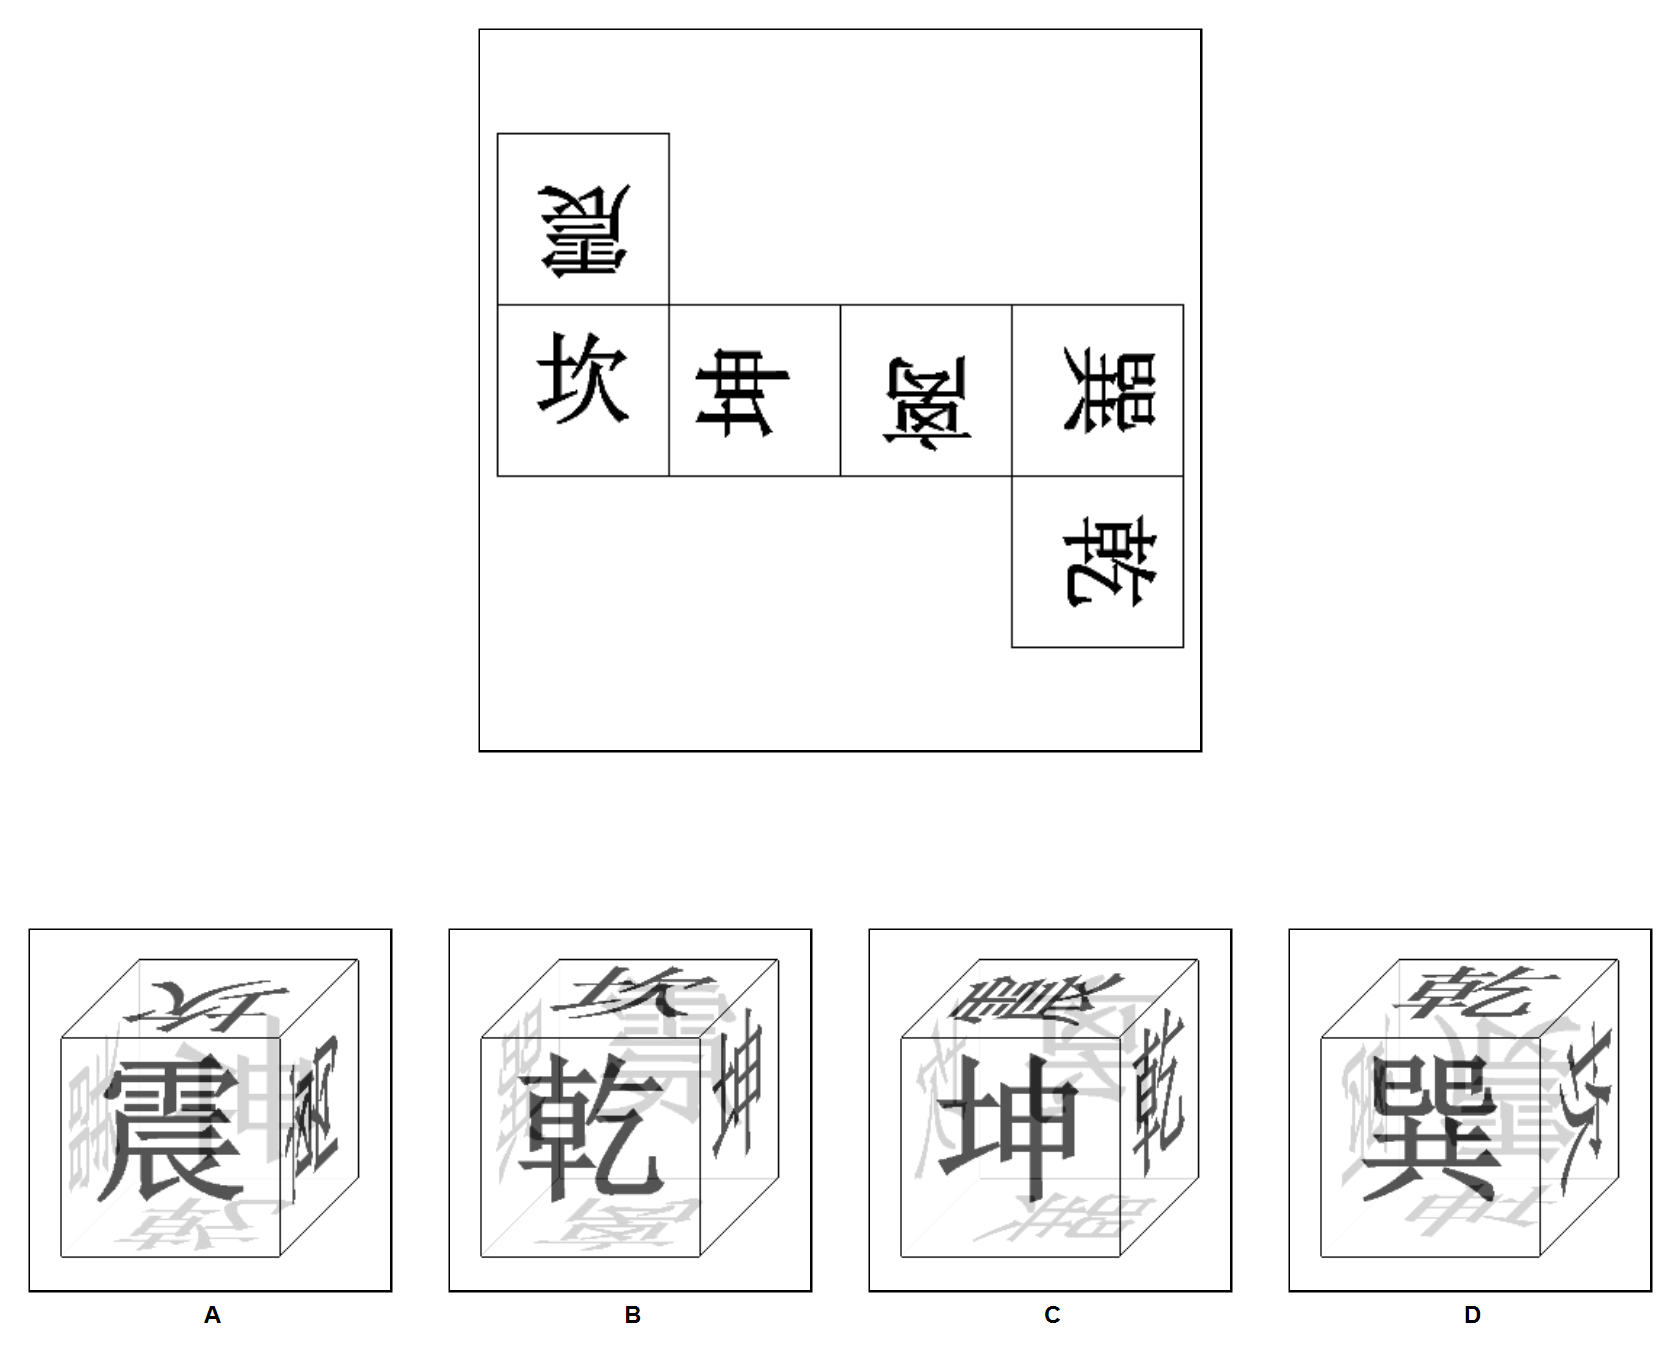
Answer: B